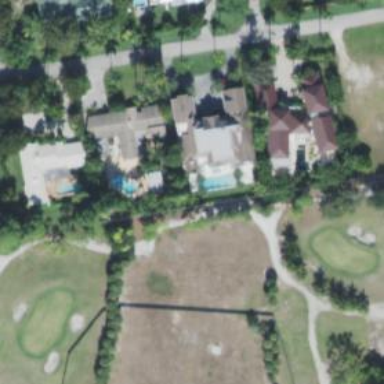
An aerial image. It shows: Service road designated as golf cart path.